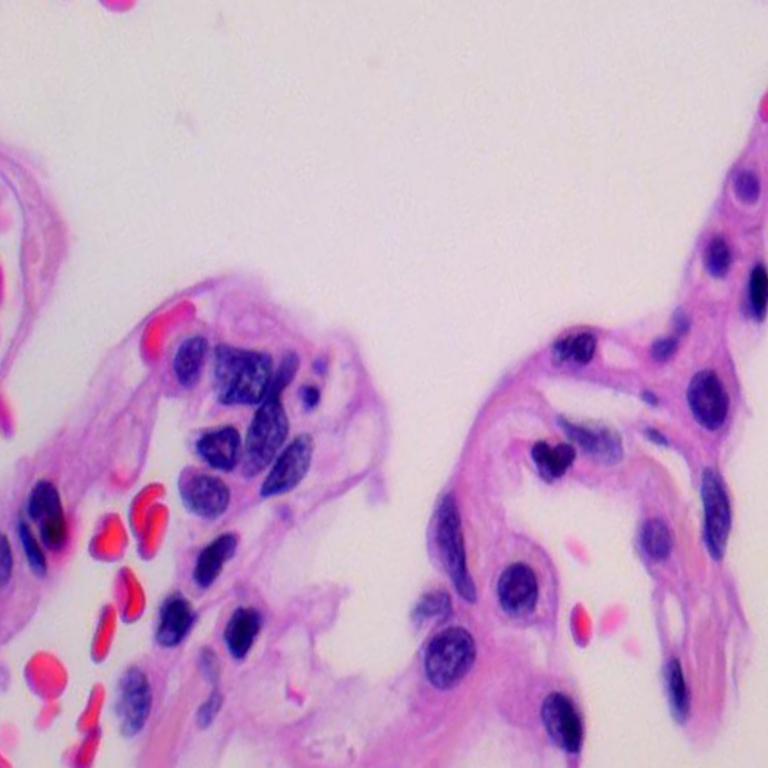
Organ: lung
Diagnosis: benign